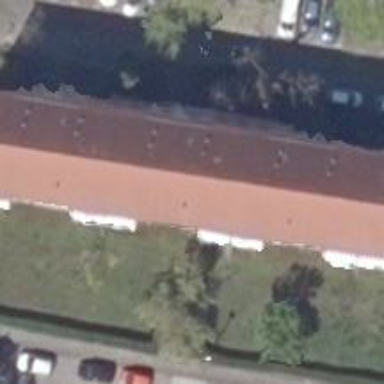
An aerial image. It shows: Gabled apartments building with roof tiles.